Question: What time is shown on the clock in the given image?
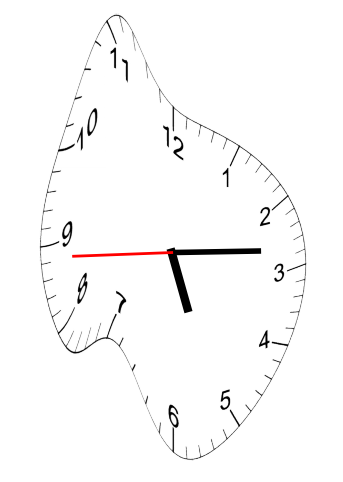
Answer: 05:13:44